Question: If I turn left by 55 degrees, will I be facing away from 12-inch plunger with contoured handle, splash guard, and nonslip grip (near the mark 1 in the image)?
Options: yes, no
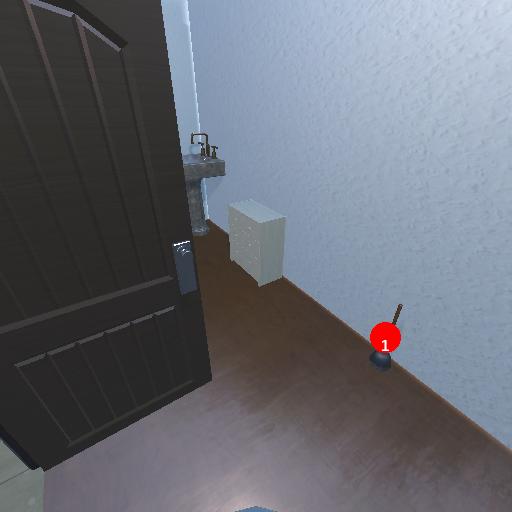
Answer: yes